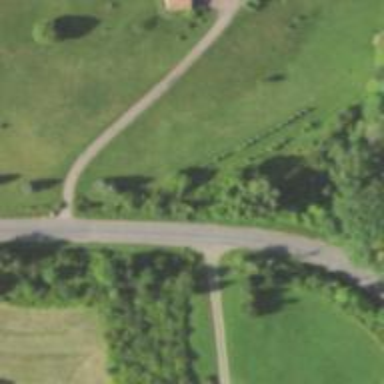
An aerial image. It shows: Unclassified road.